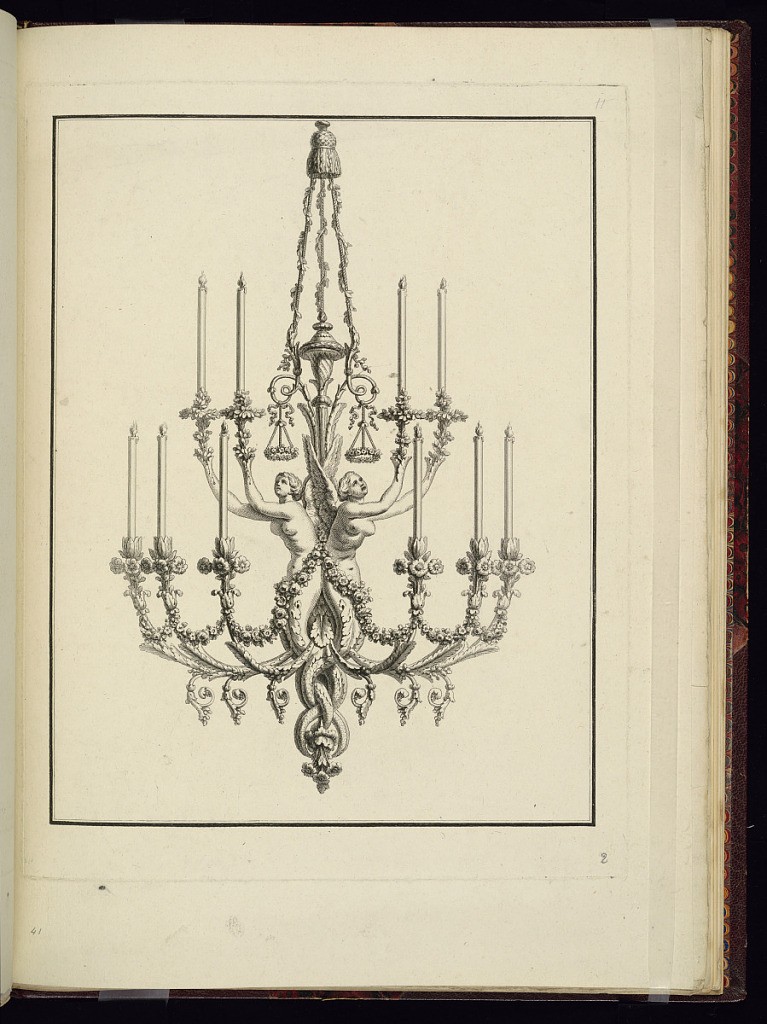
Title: Chandelier Design
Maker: Jean François Forty, active 1775 – 1790
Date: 1775–94
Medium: Etching and engraving on paper
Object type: Print
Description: Design for a chandelier, before lettering, incorporating flowers, festoons of flowers, scrolling leaves (rinceaux), ribbons, and winged women with legs morphing into fish tails and scrolling leaves.